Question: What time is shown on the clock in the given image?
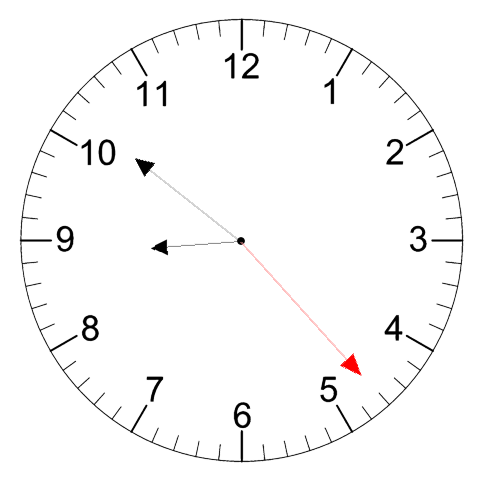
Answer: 08:51:23